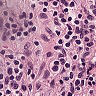
Metastatic tissue present: no